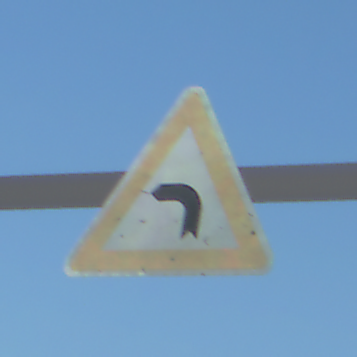
Verkehrszeichen: KurveLinks
Umgebung: Outdoor, Nature
Tageszeit: MorningAfternoon
Wetter: Clear
Licht: Natural
Jahreszeit: NotSpecified
Kontrast: HighContrast